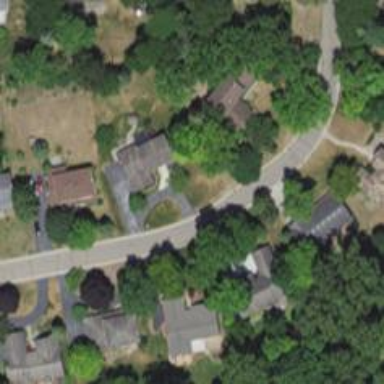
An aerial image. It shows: Residential road.